Question: I'm using Google Maps IOS SDK 1.9.13516.0 , the city names in Myanmar are shown as [?][?] on the Map instead of the local Burmese font.
According to Google doc for Google Maps this issue was fixed in version 1.8.0 (<URL>
-The Google Maps SDK for iOS now includes fonts for languages currently unsupported by the iOS system, such as Khmer. (Issue 5228)
These fonts may be safely removed from your GoogleMaps.framework if you have no interest in these regions, but some text may render as "[?]".
I have written the App in , also tested this in and even the official shows this same issue.
The Official Google Map app for IOS shows text with Burmese font correctly
How can this be fixed ?

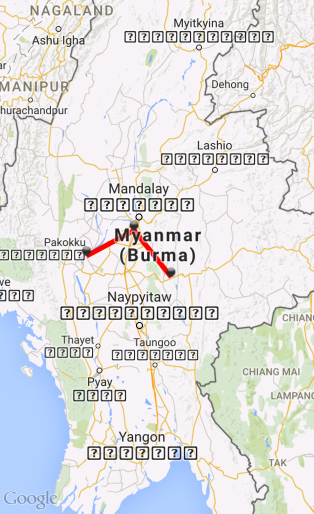
Answer: Issue Fixed in New version of Google Maps IOS SDK
Version 1.9.2 - February 2015
<URL>
Resolved Issues:
'''
Show correct characters for Myanmar place labels. (Issue 7576)
Fixed a small memory leak related to font registration. (Issue 7559)
'''
I had filed an issue at gmaps-api-issues regarding this problem.
( <URL>
They have fixed it in the new SDK 1.9.2 , it was an internal bug.